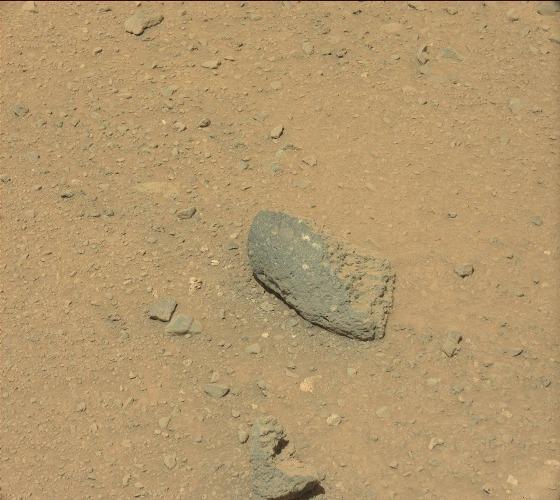
Terrain classes present: Bedrock, Gravel / Sand / Soil, Rock